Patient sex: F
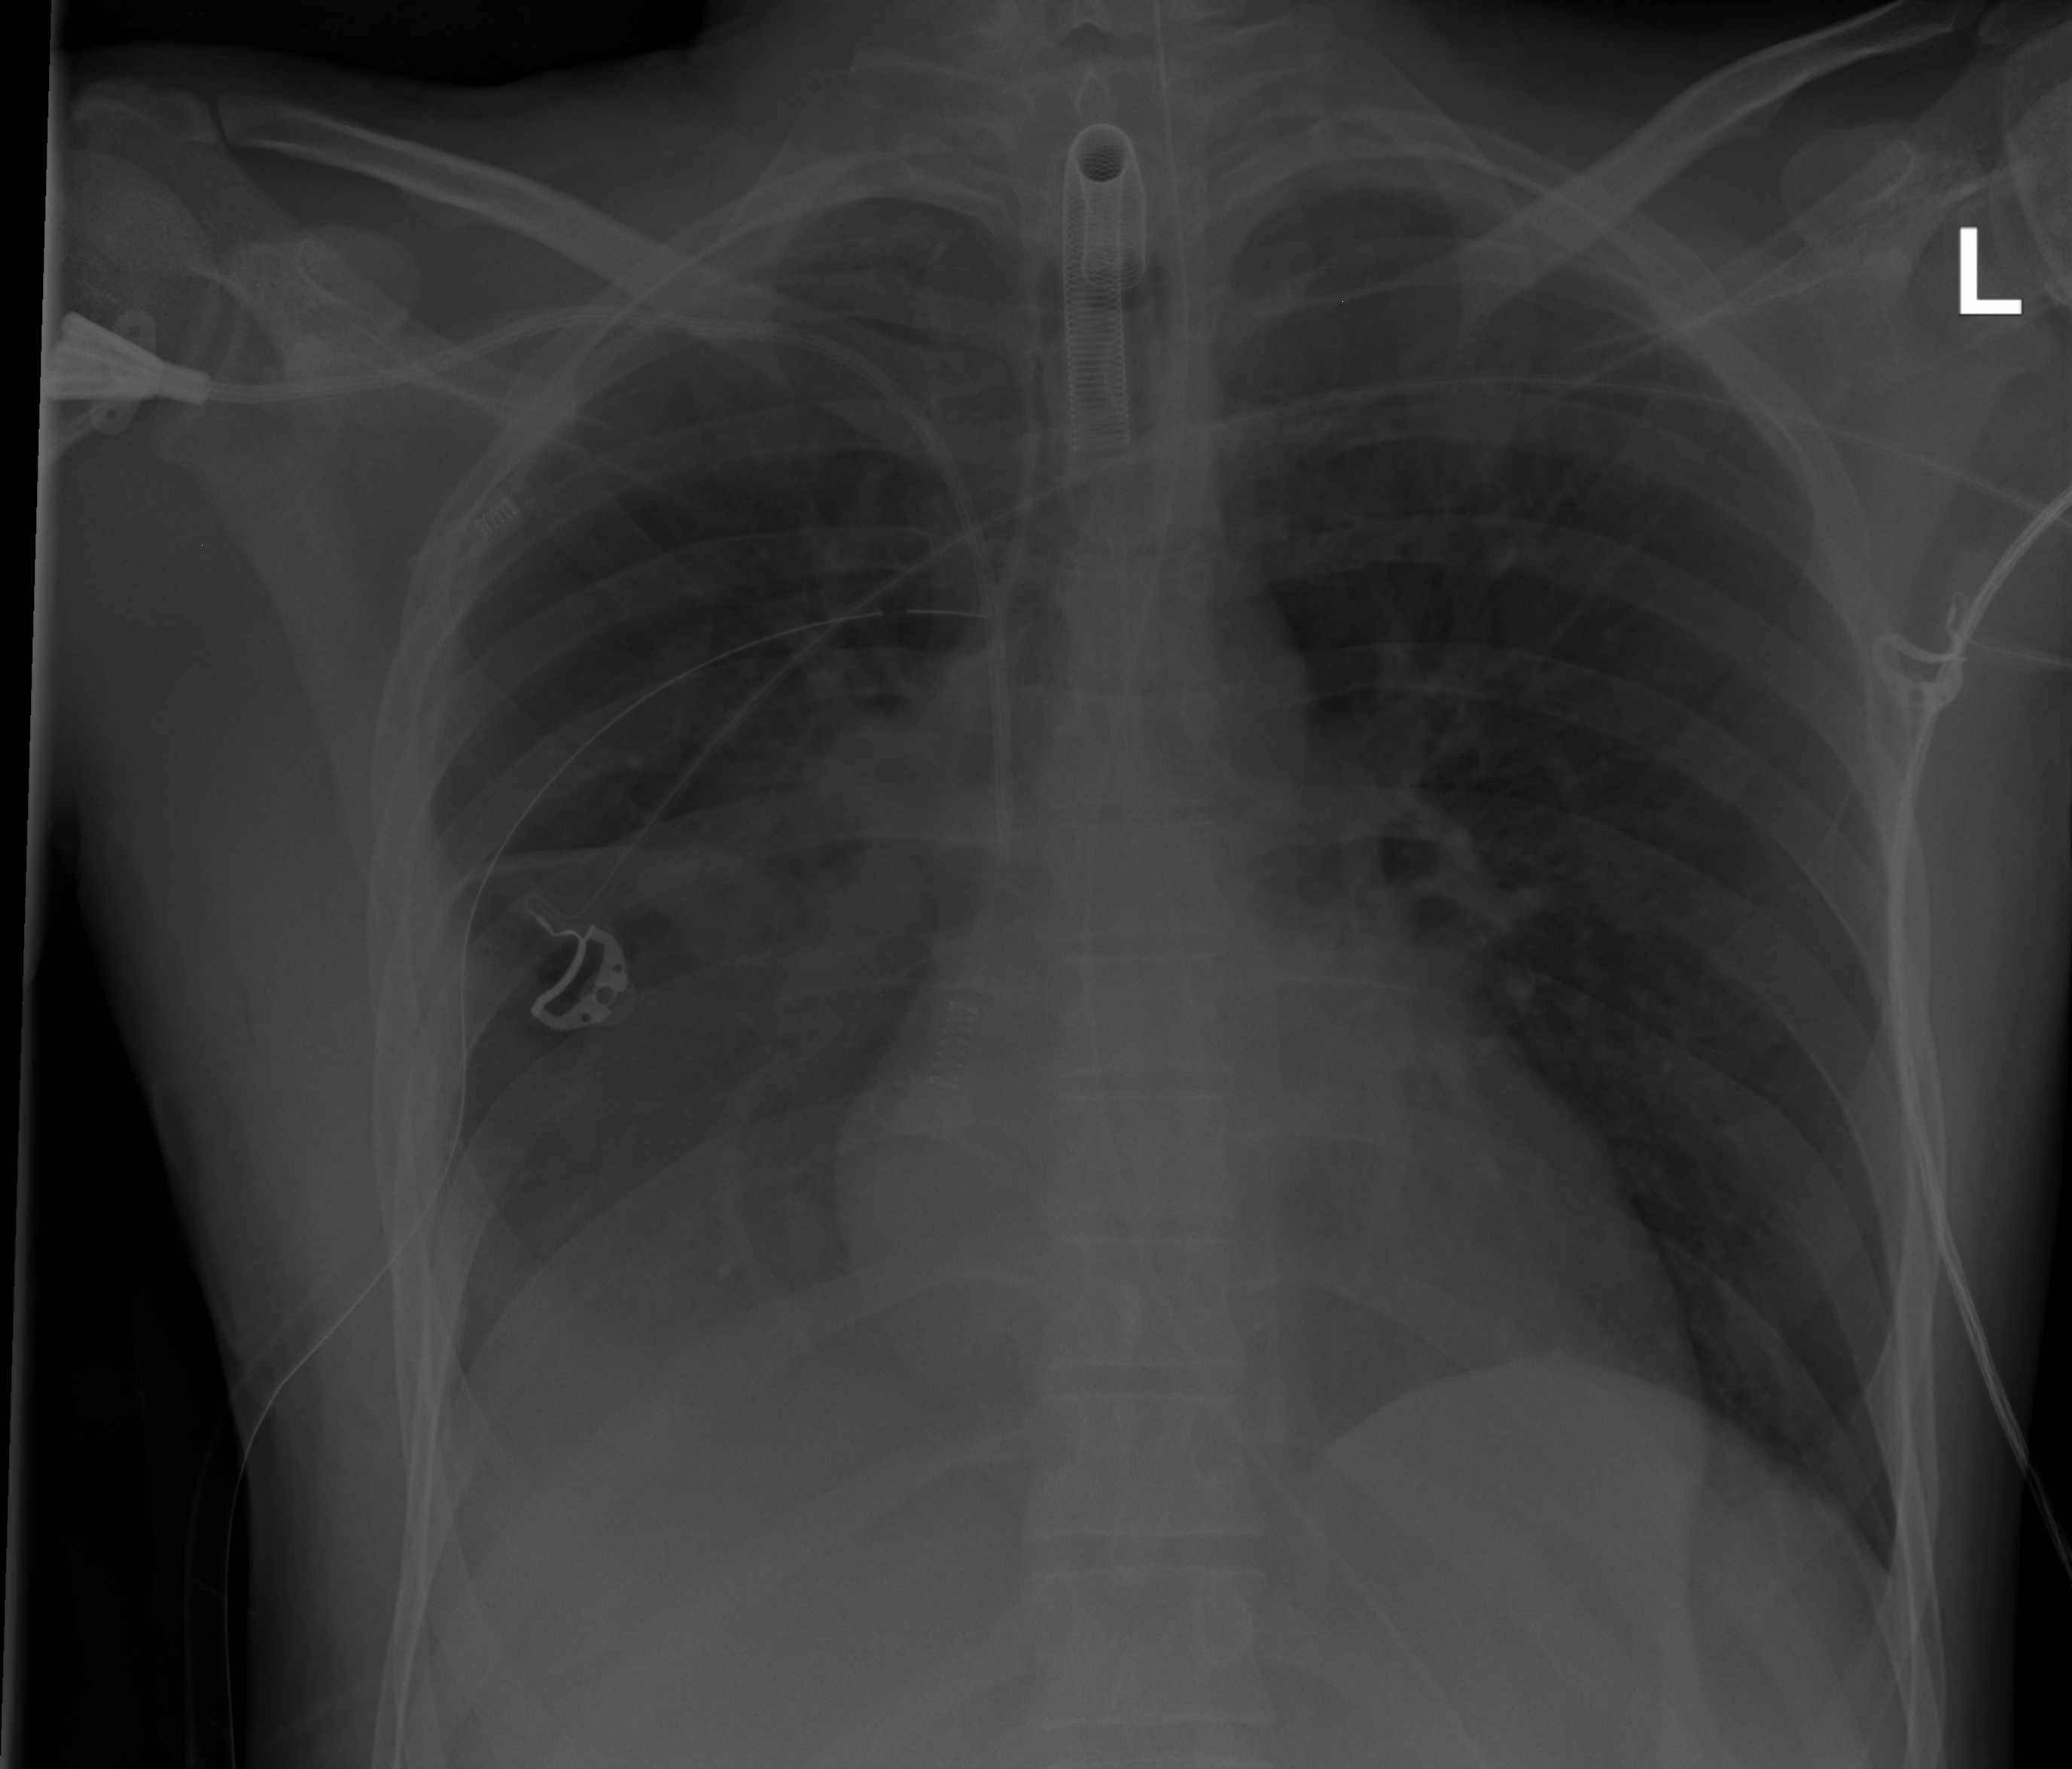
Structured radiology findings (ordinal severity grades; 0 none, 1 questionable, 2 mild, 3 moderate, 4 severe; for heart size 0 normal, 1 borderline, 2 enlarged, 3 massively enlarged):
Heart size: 0
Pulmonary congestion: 0
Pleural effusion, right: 2
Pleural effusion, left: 0
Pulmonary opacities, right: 0
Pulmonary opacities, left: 0
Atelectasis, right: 3
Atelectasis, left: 0